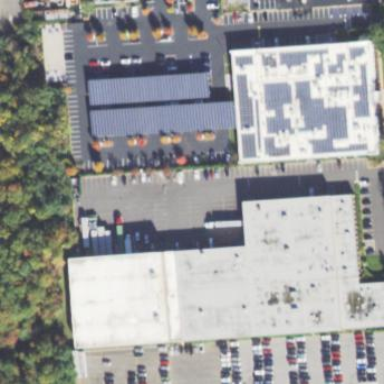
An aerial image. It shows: Commercial building.